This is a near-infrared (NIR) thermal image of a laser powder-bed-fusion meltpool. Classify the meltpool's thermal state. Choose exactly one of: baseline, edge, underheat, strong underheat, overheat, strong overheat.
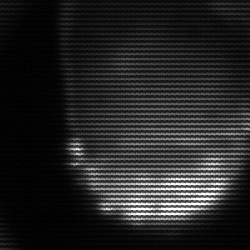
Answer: edge